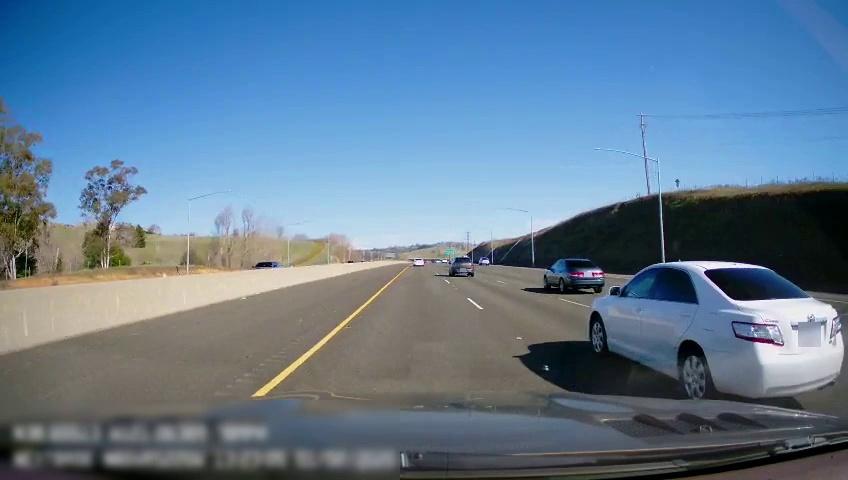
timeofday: Day
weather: Sunny
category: Drivable Space
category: Vehicles | Car
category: Vehicles | Car
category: Vehicles | Car
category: Vehicles | Car
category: Vehicles | SUV
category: Vehicles | SUV
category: Lanes | Current Lane
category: Lanes | Current Lane
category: Lanes | Alternate Lane
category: Lanes | Alternate Lane